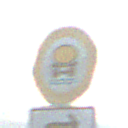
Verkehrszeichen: VerbotFahrzeugeWassergefaehrdenderLadung
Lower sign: RichtungsangabeDurchPfeile5
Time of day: SunriseSunset
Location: Outdoor (RoadRail)
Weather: PartlyCloudy
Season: NotSpecified
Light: Natural